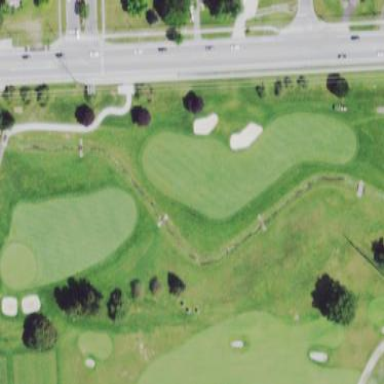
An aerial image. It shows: Grassy area designated as golf fairway.